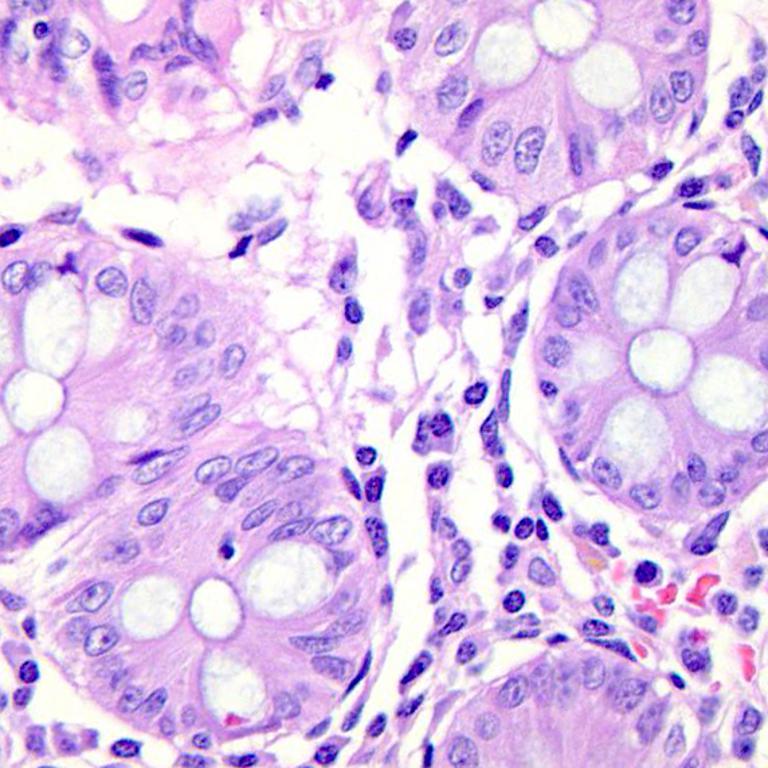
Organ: colon
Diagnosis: benign